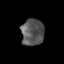
Tissue: skin
Cell type: Epithelial cells
Senescence score: 0.263
Nuclear area (px): 596
Mean DAPI intensity: 86.891